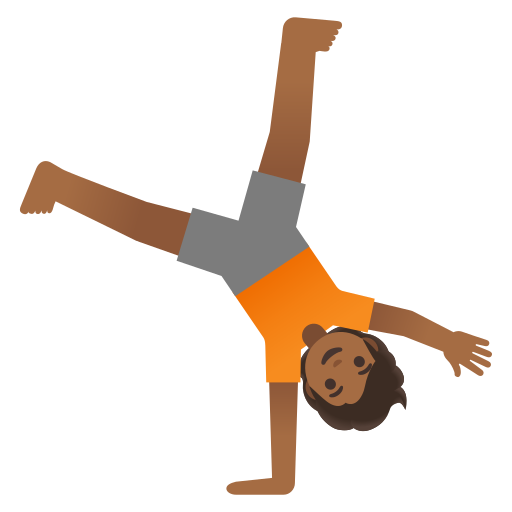
Emoji: 🤸🏾